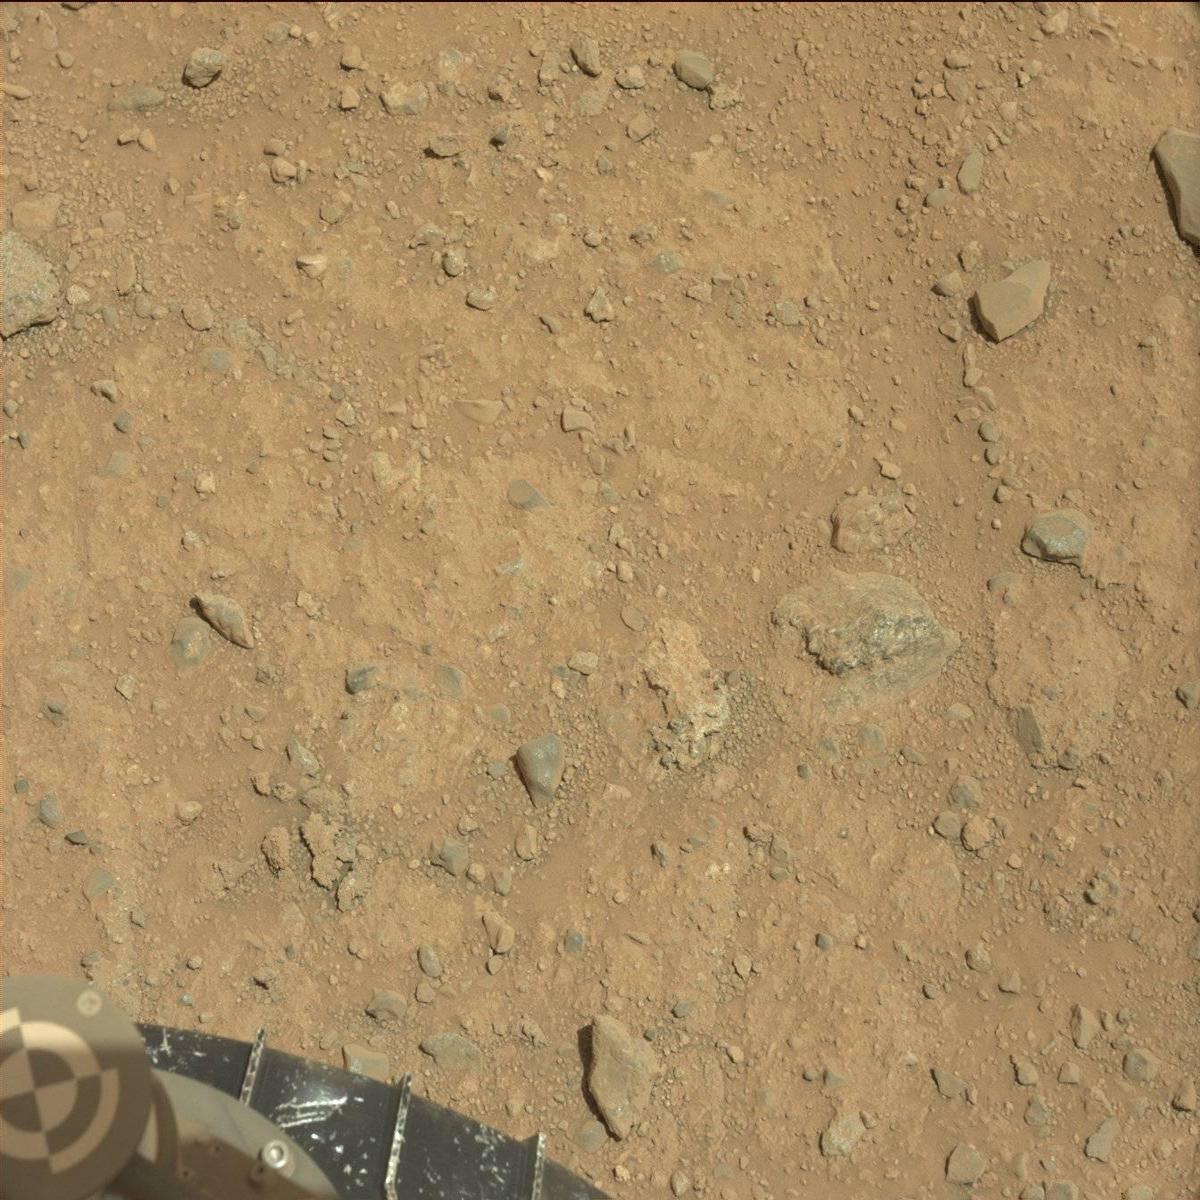
Terrain classes present: Bedrock, Rock, Rover, Sand / Soil